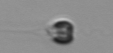
Label: Apedinella